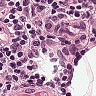
Metastatic tissue present: no